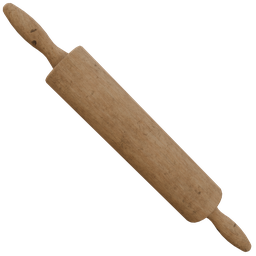
Label: tools